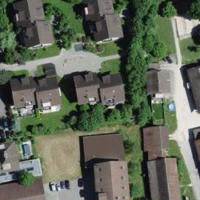
EUNIS habitat code: 55
Species observed at this site:
Lysimachia punctata